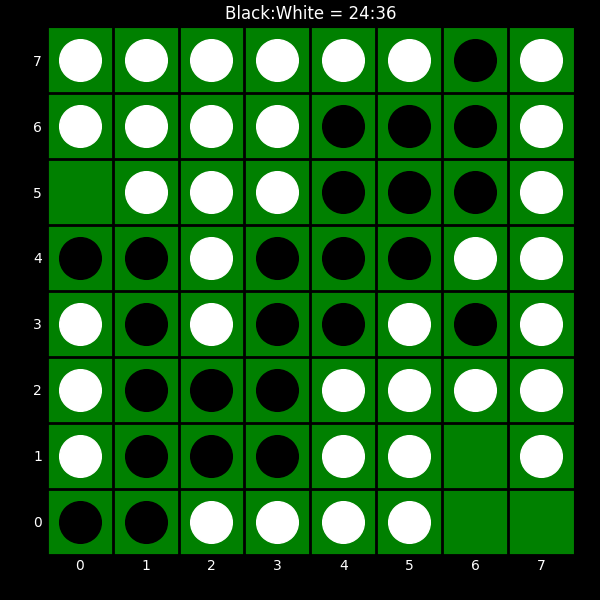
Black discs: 24
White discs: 36